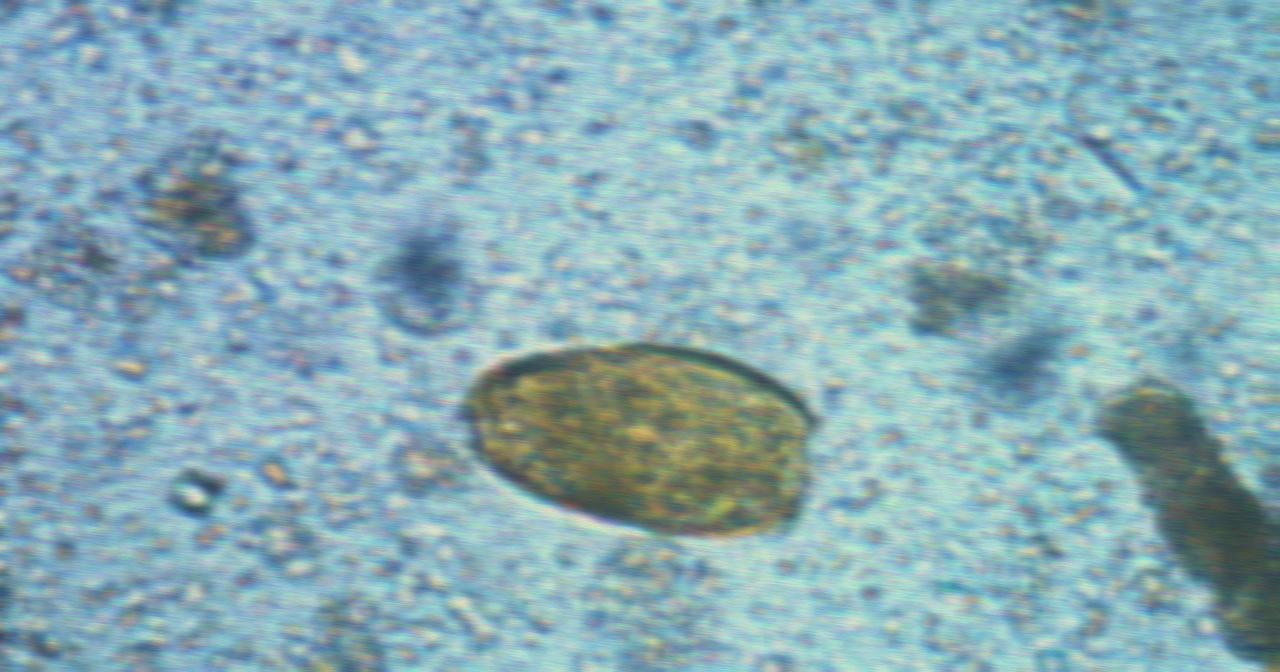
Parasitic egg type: Paragonimus spp